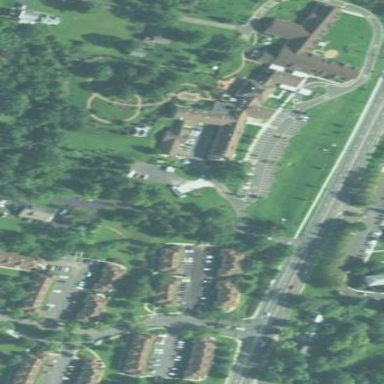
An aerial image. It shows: Nursing home building.